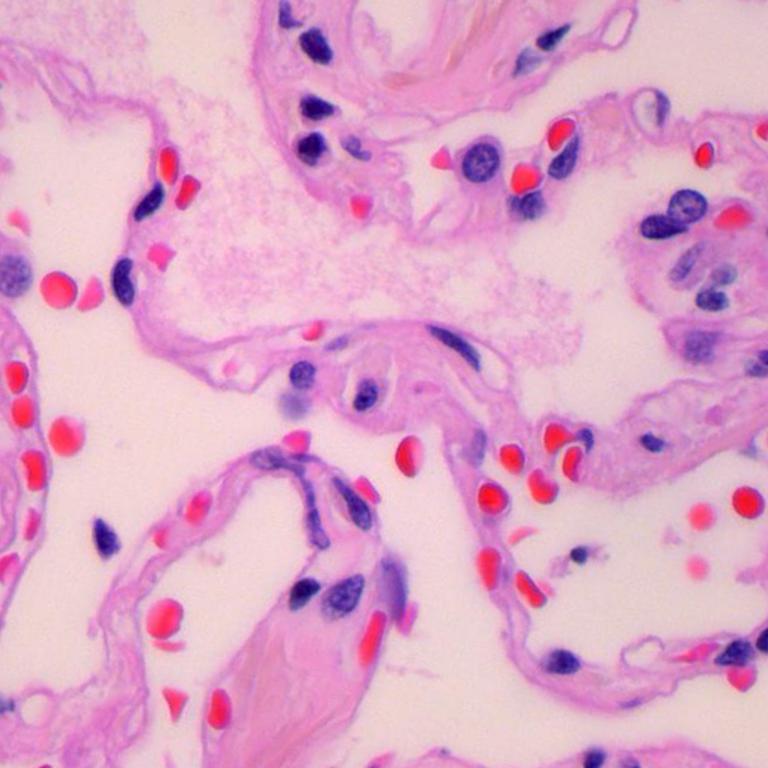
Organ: lung
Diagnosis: benign